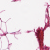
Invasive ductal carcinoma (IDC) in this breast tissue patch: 0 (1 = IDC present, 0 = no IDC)